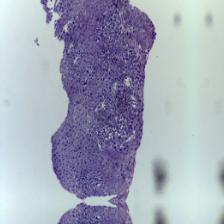
Diagnosis: OSCC